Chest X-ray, PA view. Patient: 63 years old, sex F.
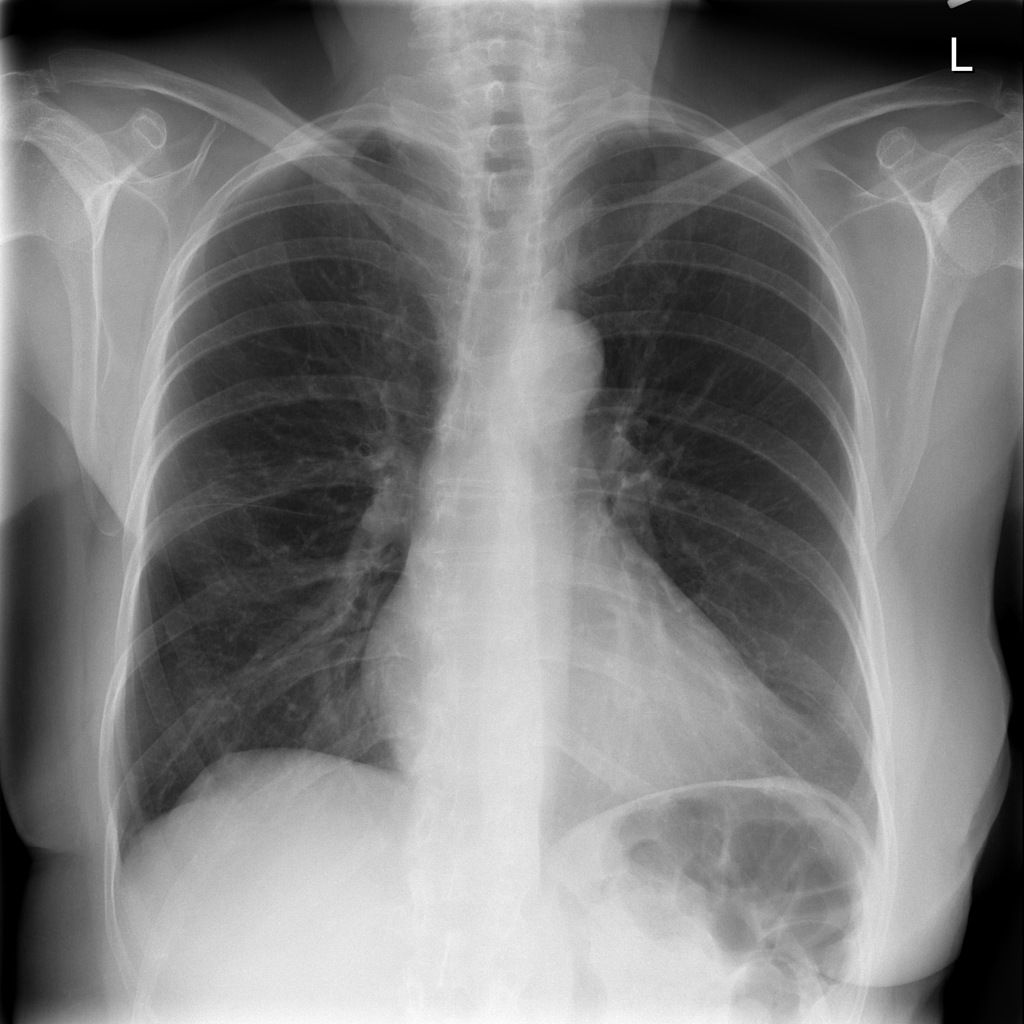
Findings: No Finding